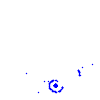
Particle: pion